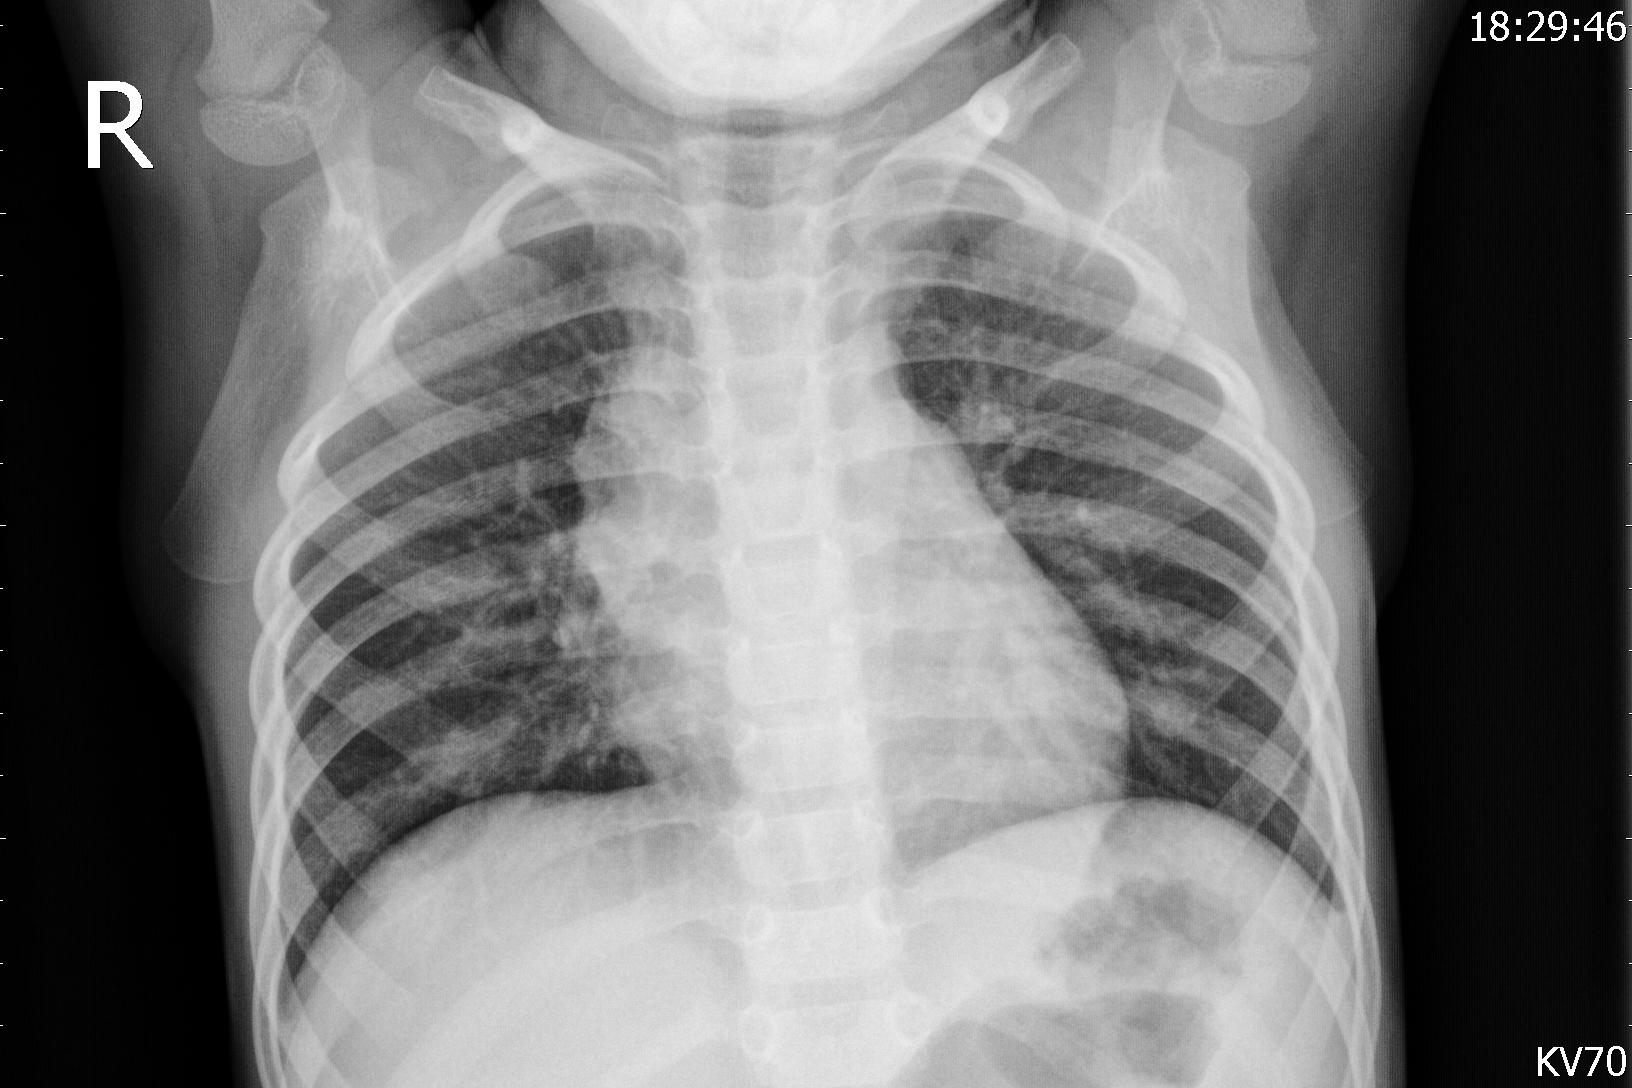
Diagnosis: PNEUMONIA